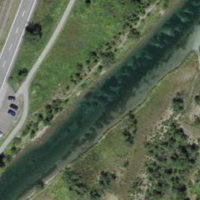
EUNIS habitat code: 21
Species observed at this site:
Tachybaptus ruficollis
Corvus corone
Echium vulgare
Anas crecca
Anas platyrhynchos
Cirsium heterophyllum
Aythya fuligula
Picus viridis